Question: ## Background Info:
I'm creating a batch encoder for my project. It's something like this: (I just need to add a button inside each item and replace the placeholders)

For each item added, a thread/task should process a given information (image) and saved on disk as an encoded image.
I'm used to work with 'delegate' and 'delegateObject.BeginInvoke(...)', but I only updated the UI with 'static' calls inside the 'delegate' method.
## The Problem:
I did that with 'WinForms' and not exactly with a dynamic list of items.
Also I'm not familiar with the cancellation of threads/tasks from the UI.
## The Question:
I need a little push to head to the best way of approaching this problem.
How to manage multiple parallel operations and update the UI?
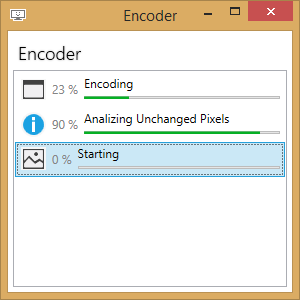
Answer: This is the working code. It will run the encoding process side-by-side and will update the UI if the 'InternalUpdate' method is called with the correct ID of the 'Task'.
## Working Code:
'''
int a = 0;
var context = TaskScheduler.FromCurrentSynchronizationContext();
var task = new Task(() =>
{
Encode(listFrames, a);
},
_cancellationToken.Token);
//Unique ID.
a = task.Id;
//Adds the item to the list.
var encoderItem = new EncoderListViewItem
{
Image = (UIElement)Resources["Image"],
Text = "Starting",
Percentage = 0,
Id = a
};
EncodingListBox.Items.Add(encoderItem);
_taskList.Add(task);
_taskList.Last().Start();
'''
To update each item:
'''
private void InternalUpdate(int id, double percentagem, string status)
{
this.Dispatcher.Invoke(() =>
{
var item = EncodingListBox.Items.Cast<EncoderListViewItem>().FirstOrDefault(x => x.Id == id);
if (item != null)
{
item.Percentage = percentagem;
item.Text = status;
}
});
}
'''